Field crop: maize
Growth stage: 2
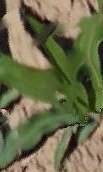
Species: maize